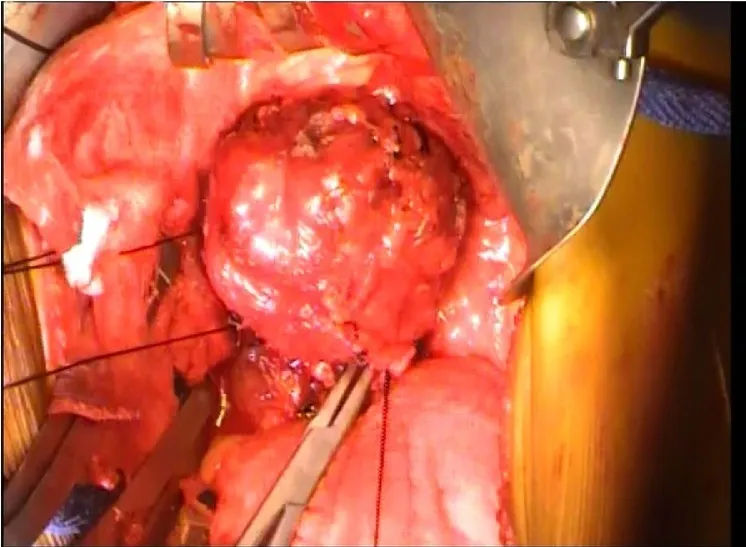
Intraoperative picture demonstrates the teratoma.
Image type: medical_photograph (other_medical_photograph)